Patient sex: M
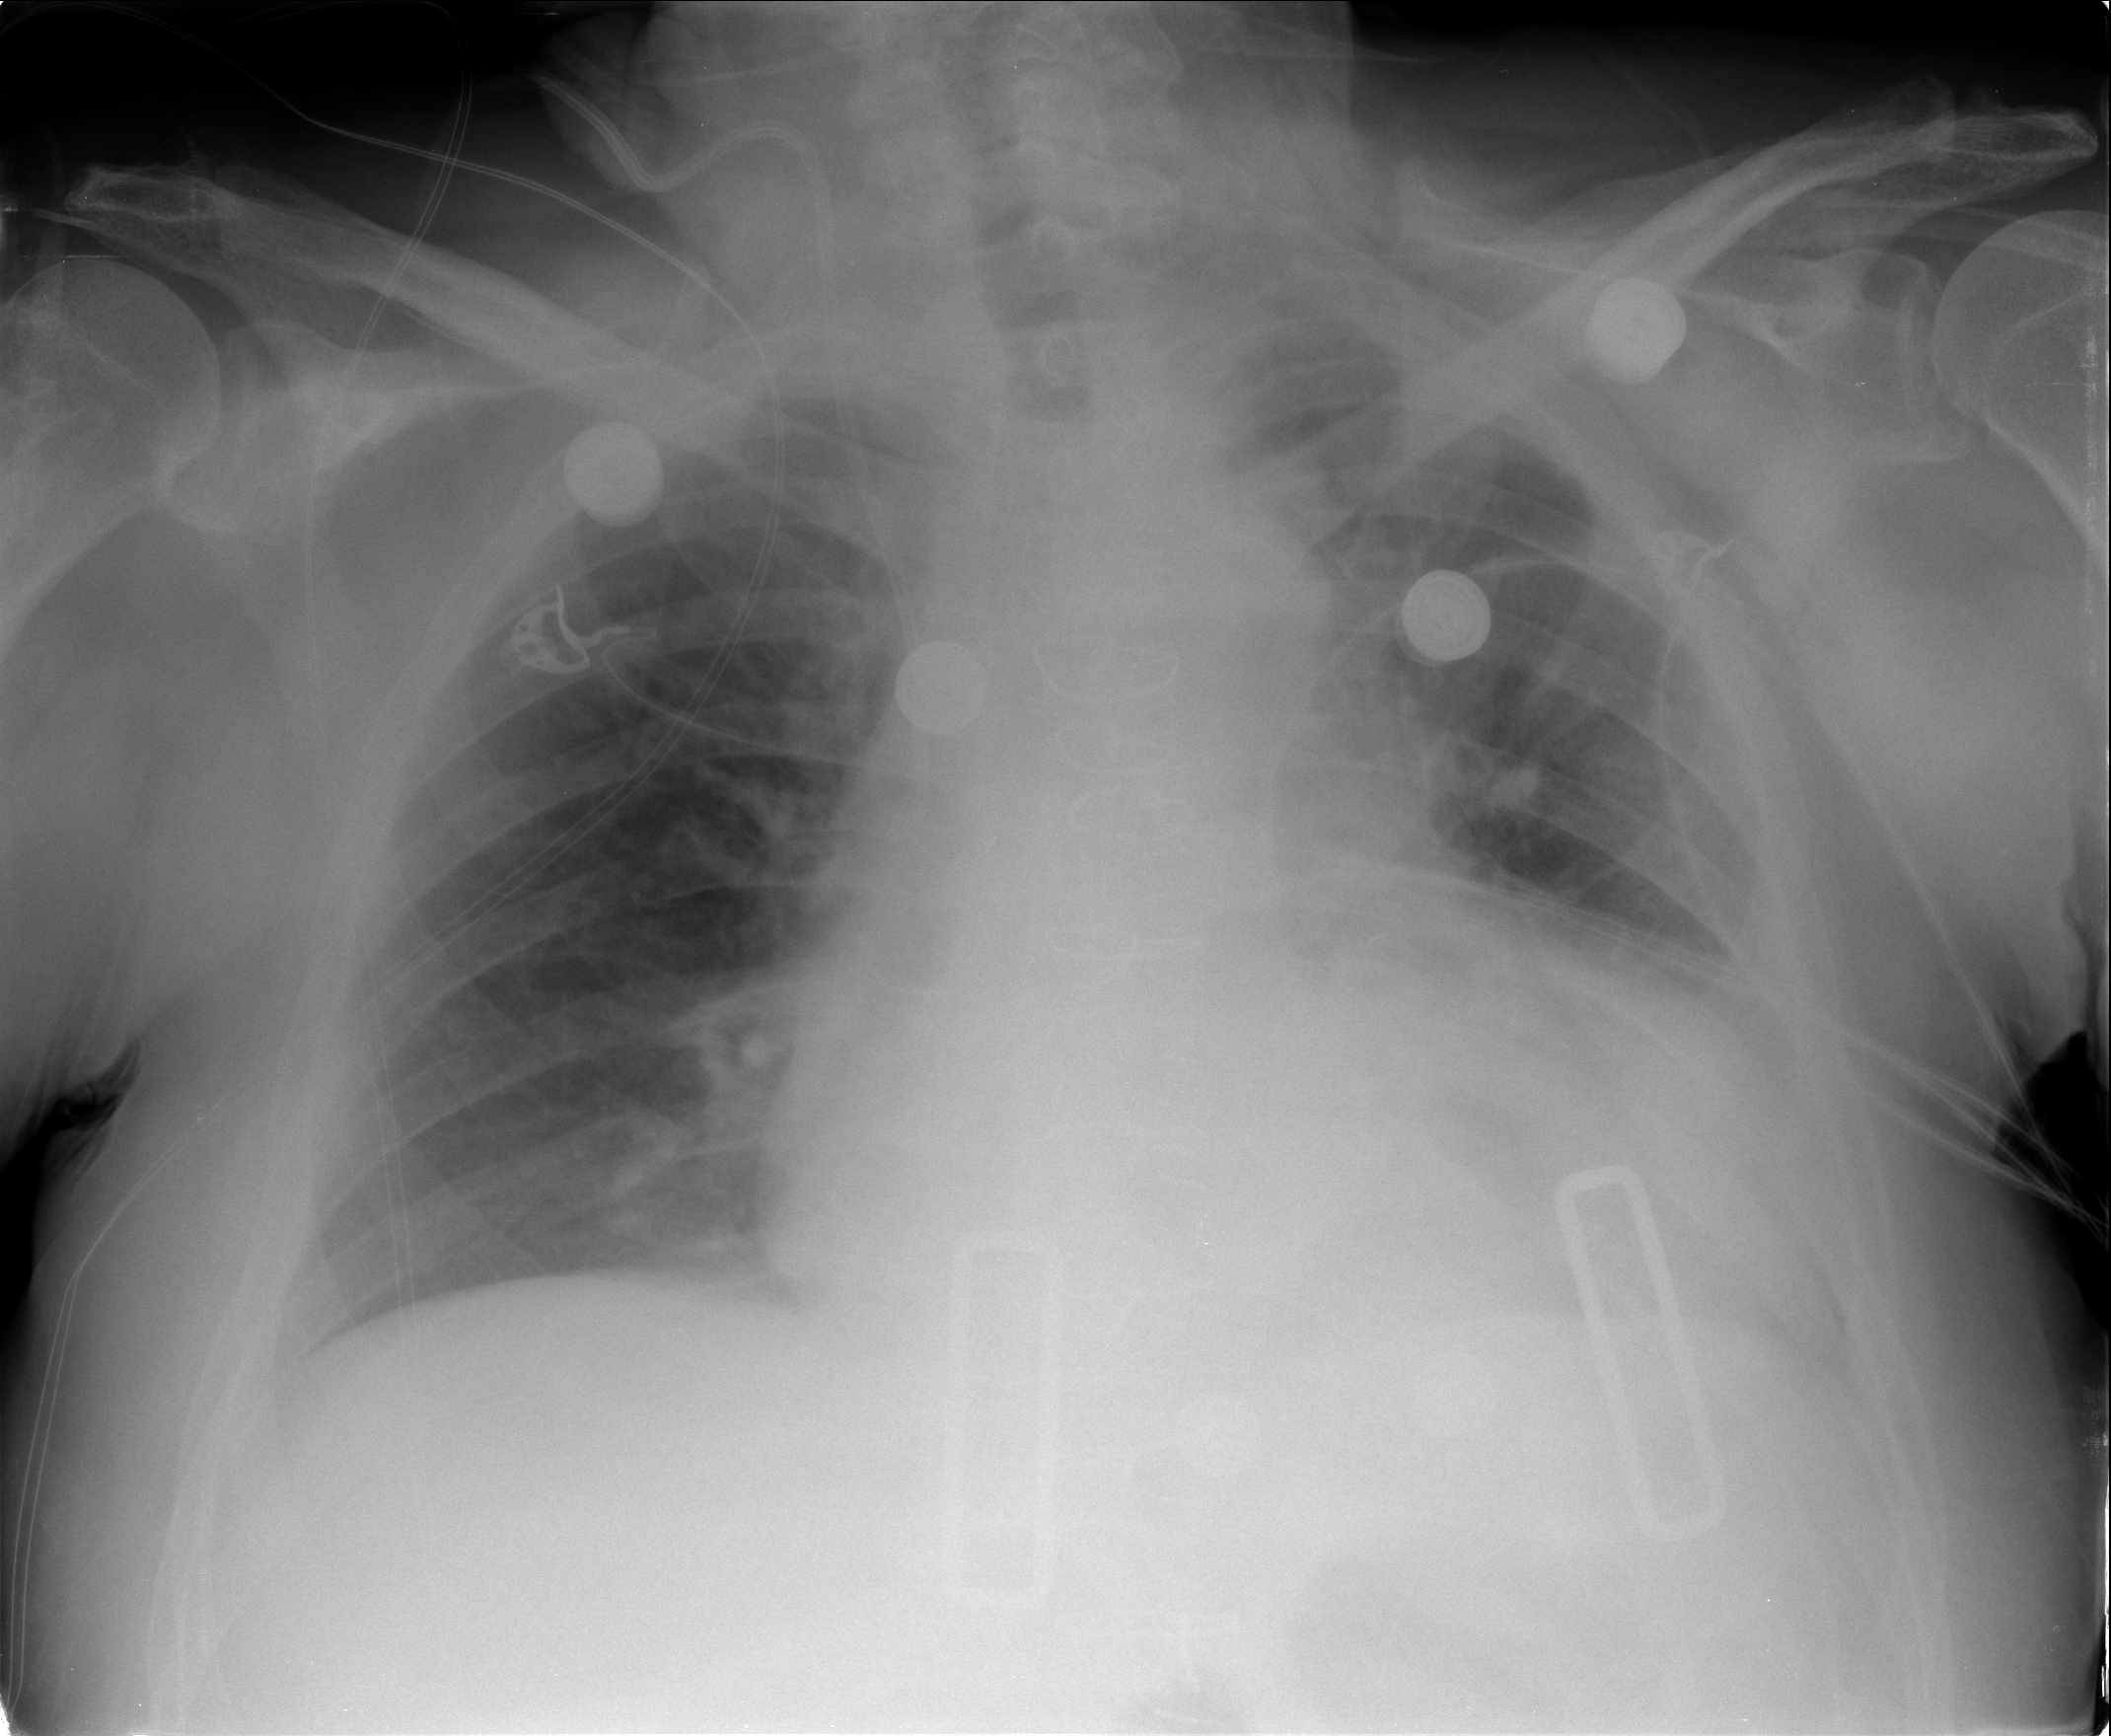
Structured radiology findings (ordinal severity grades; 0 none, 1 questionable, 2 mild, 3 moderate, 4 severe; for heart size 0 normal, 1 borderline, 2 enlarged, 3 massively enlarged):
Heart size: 2
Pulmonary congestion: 0
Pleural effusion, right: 0
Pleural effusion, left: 2
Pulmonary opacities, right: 0
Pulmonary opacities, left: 0
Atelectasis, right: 0
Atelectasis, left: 2